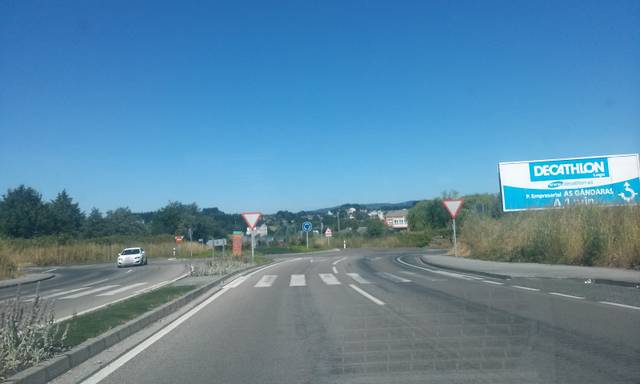
Region: Spain
Coordinates: 43.03, -7.567